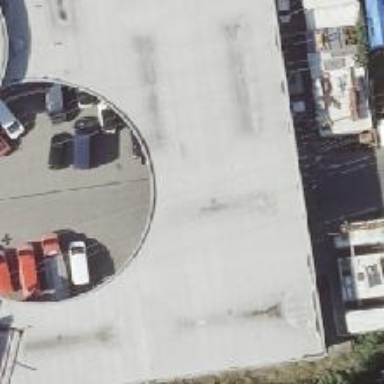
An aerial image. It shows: Service road tunnel with building passage.